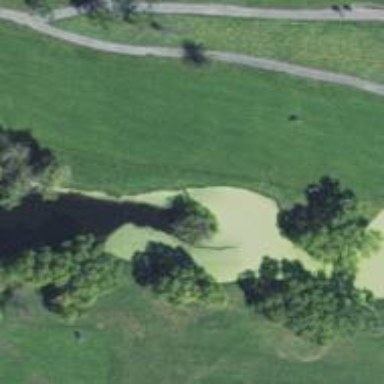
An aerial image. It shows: Water hazard on golf course.